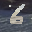
Label: 6